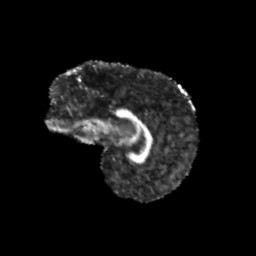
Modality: FA
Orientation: sagittal
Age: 12
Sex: male
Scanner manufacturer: siemens
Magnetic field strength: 3 T
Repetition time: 3.8 s
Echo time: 0.07 s